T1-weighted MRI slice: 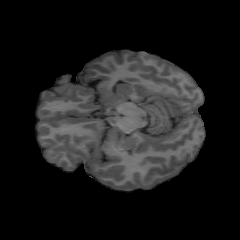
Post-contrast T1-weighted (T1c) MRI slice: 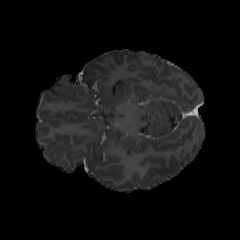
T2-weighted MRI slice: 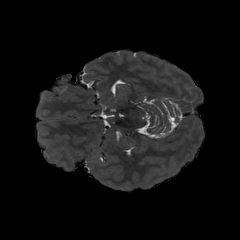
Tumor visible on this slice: no